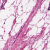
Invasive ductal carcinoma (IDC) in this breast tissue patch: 0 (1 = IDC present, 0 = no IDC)